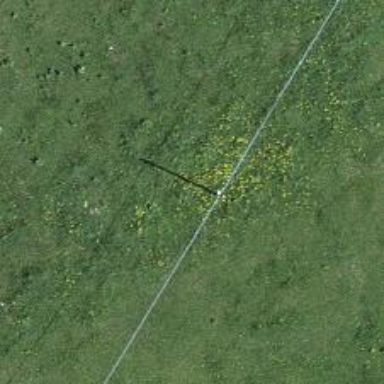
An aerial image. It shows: Power pole.